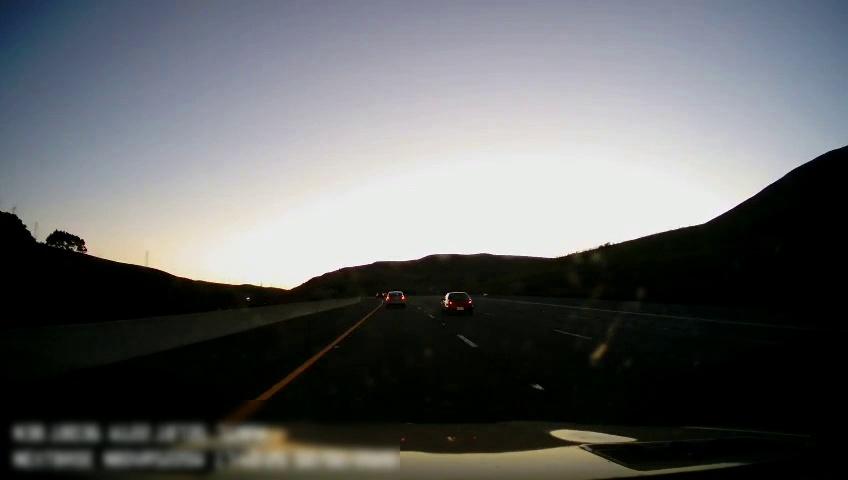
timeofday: Day
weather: Sunny
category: Drivable Space
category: Vehicles | Car
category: Vehicles | Car
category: Lanes | Alternate Lane
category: Lanes | Current Lane
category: Lanes | Current Lane
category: Lanes | Alternate Lane
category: Lanes | Alternate Lane